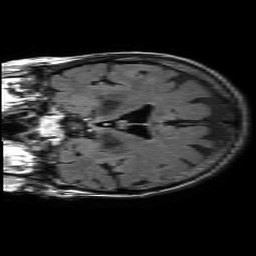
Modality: FLAIR
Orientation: coronal
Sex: female
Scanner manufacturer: philips
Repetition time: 11 s
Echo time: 0.125 s